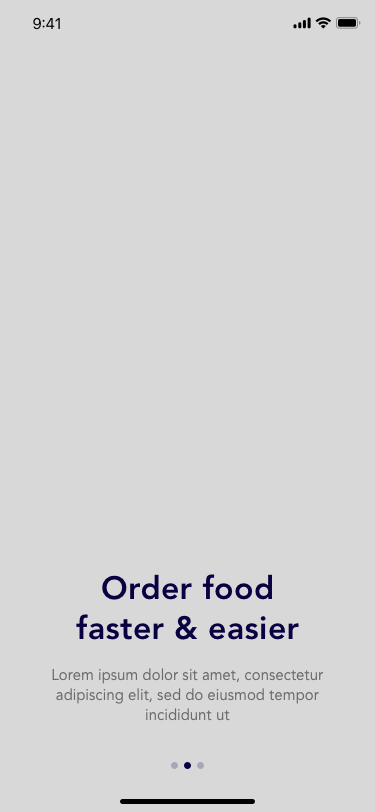
Text in this UI design:
Order food
faster & easier
Lorem ipsum dolor sit amet, consectetur adipiscing elit, sed do eiusmod tempor incididunt ut